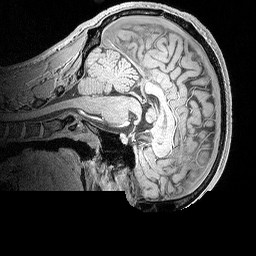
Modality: MP2RAGE
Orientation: sagittal
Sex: male
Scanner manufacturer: siemens
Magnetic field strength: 3 T
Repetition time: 5 s
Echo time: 0.00292 s